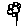
Label: flower